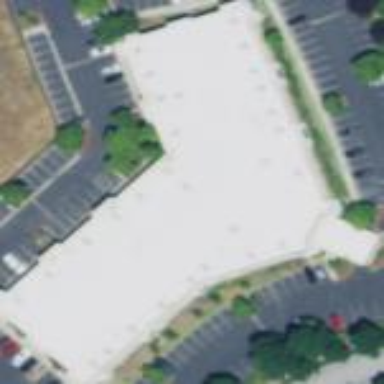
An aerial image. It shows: Commercial building.